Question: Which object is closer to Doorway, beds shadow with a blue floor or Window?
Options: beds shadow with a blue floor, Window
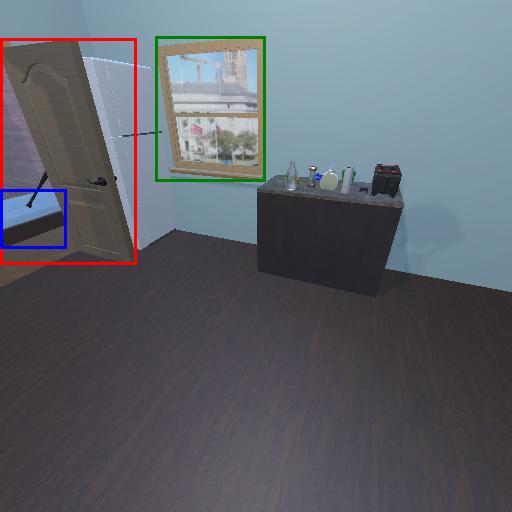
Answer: beds shadow with a blue floor